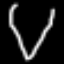
Label: diamond